Interaction volume radius: 5 \u00c5
Interaction volume height: 15 \u00c5
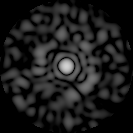
Disorder parameter: 0.81